Question: This is how I refer my 'css' file in my 'index.xhtml':
'''
<h:outputStylesheet library="css" name="vendors/fontello.css" />
'''
And that's how I'm using '#resources', which works fine:
'''
background-image: url("#{resource['img:lang/ico-en.gif']}");
'''
This way is how it's working in a HTML project:
'''
@font-face {
font-family: 'fontello';
src: url('../font/fontello69db.eot?24671060');
src: url('../font/fontello69db.eot?24671060#iefix') format('embedded-opentype'),
url('../font/fontello69db.woff?24671060') format('woff'),
url('../font/fontello69db.ttf?24671060') format('truetype'),
url('../font/fontello69db.svg?24671060#fontello') format('svg');
font-weight: normal;
font-style: normal;
}
/* Chrome hack: SVG is rendered more smooth in Windozze. 100% magic, uncomment if you need it. */
/* Note, that will break hinting! In other OS-es font will be not as sharp as it could be */
/*
@media screen and (-webkit-min-device-pixel-ratio:0) {
@font-face {
font-family: 'fontello';
src: url('../font/fontello.svg?24671060#fontello') format('svg');
}
}
*/
'''
Then as I'm moving the HTML project into JSF 2 project I would like to use '#resources', right ? So I did the same thing as before but doesn't work:
'''
@font-face {
font-family: 'fontello';
src: url("#{resource[css:font/fontello69db.eot?24671060']}");
/* src: url("#{resource[css:font/fontello69db.eot?24671060');*/
src: url("#{resource[css:font/fontello69db.eot?24671060#iefix']}") format('embedded-opentype'),
url("#{resource[css:font/fontello69db.woff?24671060']}") format('woff'),
url("#{resource[css:font/fontello69db.ttf?24671060']}") format('truetype'),
url("#{resource[css:font/fontello69db.svg?24671060#fontello']}") format('svg');
font-weight: normal;
font-style: normal;
}
/* Chrome hack: SVG is rendered more smooth in Windozze. 100% magic, uncomment if you need it. */
/* Note, that will break hinting! In other OS-es font will be not as sharp as it could be */
/*
@media screen and (-webkit-min-device-pixel-ratio:0) {
@font-face {
font-family: 'fontello';
src: url("#{resource[css:font/fontello.svg?24671060#fontello']}") format('svg');
}
}
*/
'''
And this is my project structure:

Any idea how to use '#resource' correctly in this case ?
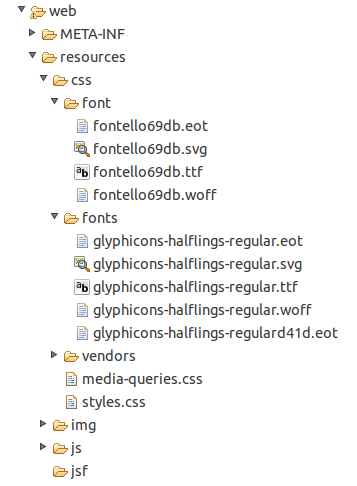
Answer: remove url parameters from font file names. try that.
'''
@font-face {
font-family: 'fontello';
src: url("#{resource[css:font/fontello69db.eot']}?24671060");
src: url("#{resource[css:font/fontello69db.eot']}?24671060#iefix") format('embedded-opentype'),
url("#{resource[css:font/fontello69db.woff']}?24671060") format('woff'),
url("#{resource[css:font/fontello69db.ttf']}?24671060") format('truetype'),
url("#{resource[css:font/fontello69db.svg']}?24671060#fontello") format('svg');
font-weight: normal;
font-style: normal;
}
'''